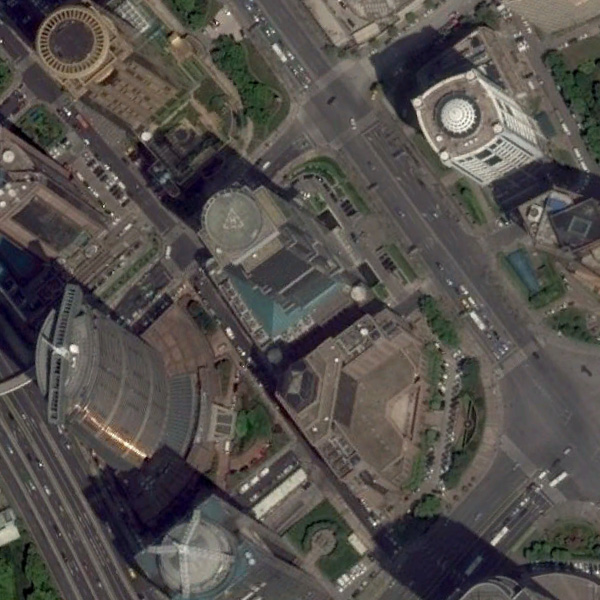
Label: Commercial